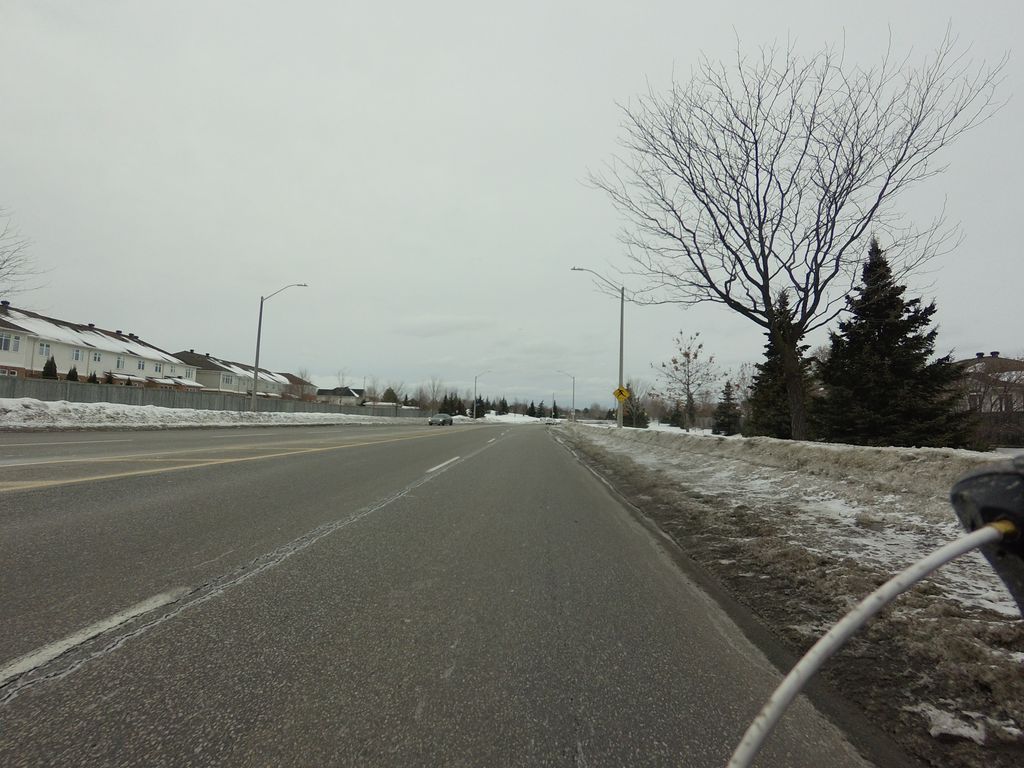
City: ottawa-gatineau